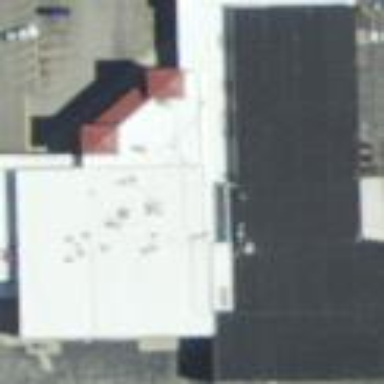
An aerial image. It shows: Cinema building.